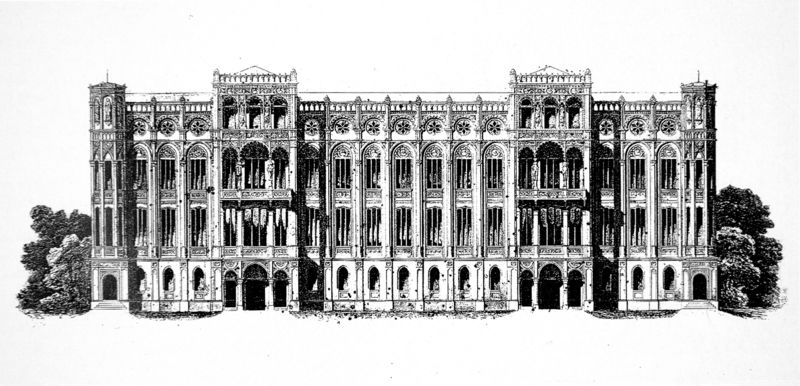
Titel: Musterfassaden für die Maximilianstraße in München
Künstler: Rudolf Wilhelm Gottgetreu
Standort: München
Institution: Zeitschrift für Bauwesen
Schlagwörter: baum, himmel, schatten, weiß, bäume, fenster, grau, schwarz, skizze, säulen, tür, zeichnung, dach, gebäude, haus, rosen, schloss, architektur, rahmen, sockel, stein, brüstung, busch, büsche, gebüsch, drei, england, gotik, renaissance, wald, rund, turm, deutschland, balkon, ecke, ansicht, bogen, fassade, italien, türen, studie, grafik, pilaster, rundbogen, treppen, vorsprung, symmetrie, geländer, sein, hoch, balkone, galerie, bögen, eingang, erker, türmchen, türme, münchen, palast, palazzo, balustrade, druck, sterne, schwarz weiß, stich, bleistift, entwurf, arkaden, portal, tore, stäbe, okuli, portale, risalit, dienste, gotisch, obergaden, rosette, spitzbogen, spitzbögen, triforium, portikus, rundbögen, historismus, etagen, geschosse, ballustrade, olympia, museum, breit, register, kupferstich, fotographie, weisss, stockwerke, streben, durchbrochen, parlament, rosetten, masswerk, geschoss, schinkel, palais, lisenen, aufriss, mittelrisalit, profanbau, zeichung, bauplan, risalite, queen, torbögen, okulus, bogenfenster, fensterrose, strebewerk, zonen, emporen, dreigliedrig, maximilianstrasse, neogotik, neugotik, blendarkaden, bürkel, mittelrisalite, rsalite, gesimst, seulen, dreipassfenster, sitch, zwischengeschoss, big ben, weip, vorbauten, englanf, palis, schwarzweiiß, gebeude, mezannin